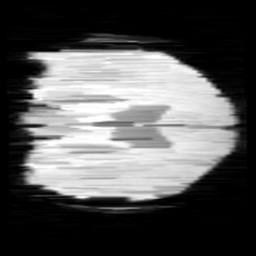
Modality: minIP
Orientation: coronal
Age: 11
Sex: male
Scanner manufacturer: siemens
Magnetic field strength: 3 T
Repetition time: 0.027 s
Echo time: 0.02 s